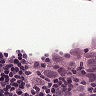
Metastatic tissue present: yes